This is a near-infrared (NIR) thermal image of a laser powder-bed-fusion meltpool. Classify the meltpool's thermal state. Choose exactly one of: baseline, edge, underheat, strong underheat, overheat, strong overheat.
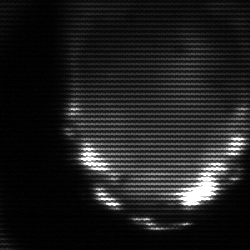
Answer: edge